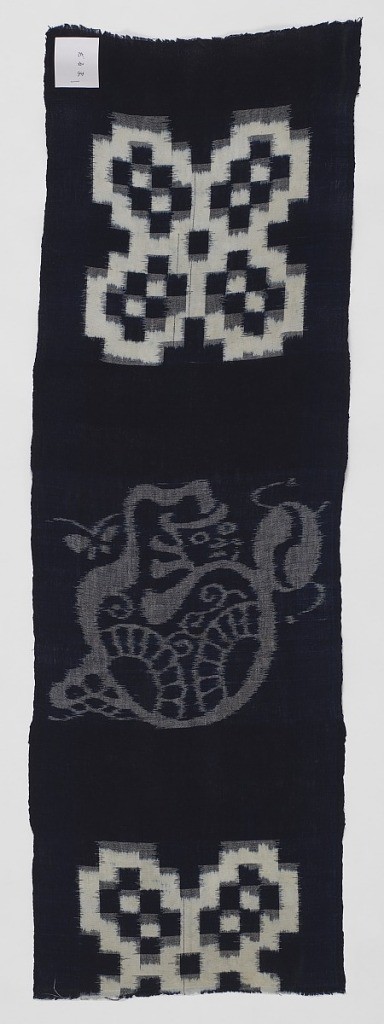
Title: Textile
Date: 1850–1900
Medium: cotton Technique: e-gasuri (warp and weft ikat) on plain weave
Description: Narrow vertical panel with a design of a vase-like form with a mask, pine tree (matsu) and butterfly in weft ikat alternating with a lobed form in warp and weft ikat.